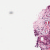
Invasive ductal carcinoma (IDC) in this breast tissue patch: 0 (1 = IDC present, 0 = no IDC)